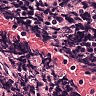
Metastatic tissue present: no